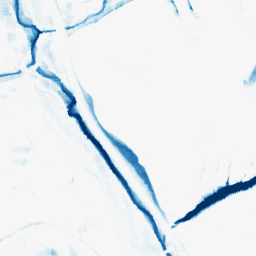
Category: morphological
Decomposition family: morphological_square
Decomposition parameters: operation: closing
size: 15
Upsampling method: regularized
Upsampling parameters: scale: 2
lambda_reg: 0.01
Upsampling scale: 2